Question: I've looked all over for the Google answer to this, but no joy. What I'd like to do is mix and match Teacup and ProMotion for tables. The overall table is pretty easy. Just add this to the hash for the data element in the 'table_data' method.
'''
stylename: :leg_cell
'''
-and-
'''
Teacup::Stylesheet.new :main_screen do
style :leg_cell,
backgroundColor: UIColor.colorWithRed(238, green:238, blue:238, alpha: 1),
textColor: UIColor.greenColor
style UITableViewLabel,
textColor: UIColor.greenColor
end
'''
for the stylesheet. But... 'UITableViewLabel' is being ignored and there's this:

Symbiote tells me this is a UITableViewLabel, but I'm not seeing a way to style it. Also, Teacup offers these neat:
'''
layout do
# things here to add styled subviews
'''
things that are very similar to the subview adding thingies in ProMotion. How (well) do these coexist?
Any hints on how to get that tableview label styled green? And perhaps even use TeaCup to add some custom UILabels?
Note: I know the green is awful, but I'm using it just to demonstrate that I've got the right element styled. I'll pick something more tasteful once I'm getting the styling correct.
Thanks!
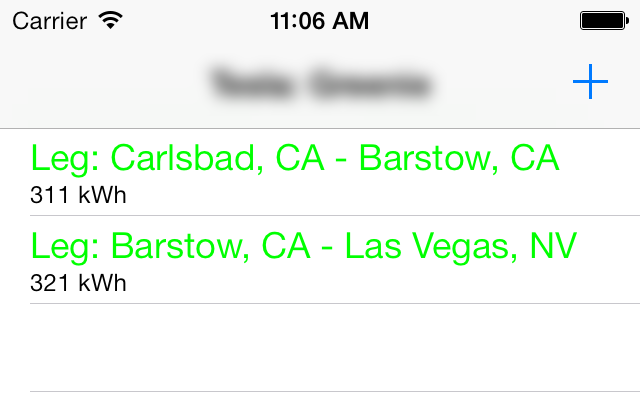
Answer: I would recommend subclassing PM::TableViewCell (which is a subclass of UITableViewCell) and applying your Teacup styling in there.
'''
class MyTableViewCell < PM::TableViewCell
attr_accessor :mileage_label
stylesheet :main_screen
def layoutSubviews
layout do
# Subviews
# Apply 'self.mileage_label' to your UILabel here.
end
restyle! # May be necessary?
end
end
class MyScreen < PM::TableScreen
def table_data
[{
cells: [{
cell_class: MyTableViewCell,
title: "whatever",
properties: {
mileage_label: "My mileage label",
}
}]
}]
end
end
'''